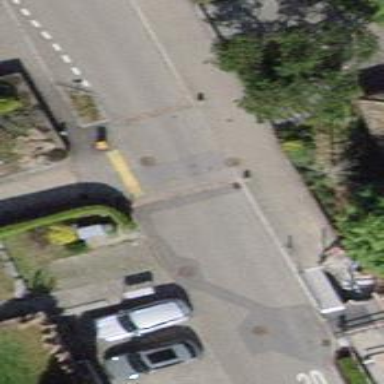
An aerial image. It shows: Paved driveway with embankment. It serves as service road.